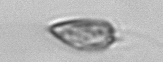
Label: Prorocentrum_triestinum